Interaction volume radius: 5 \u00c5
Interaction volume height: 10 \u00c5
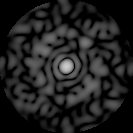
Disorder parameter: 0.8824